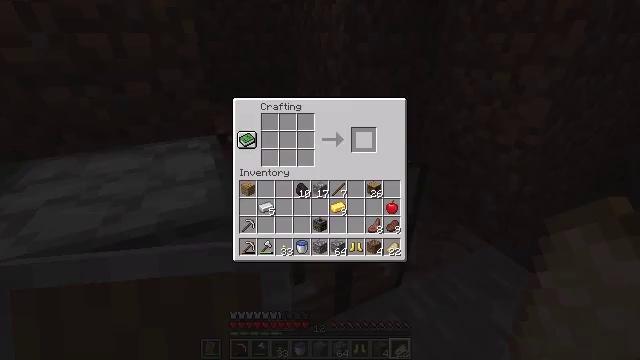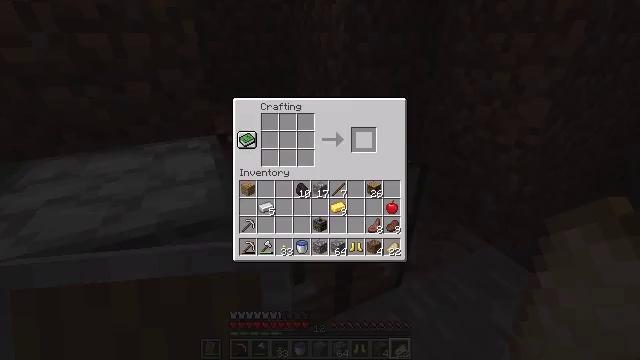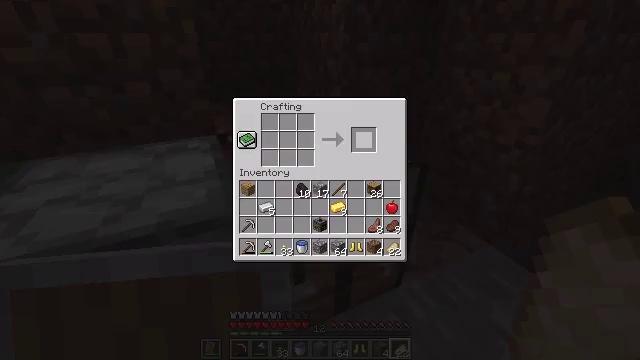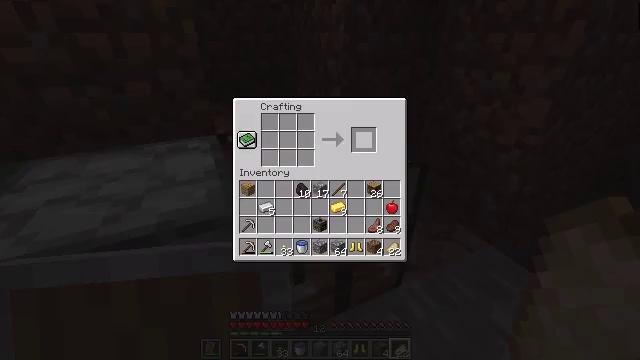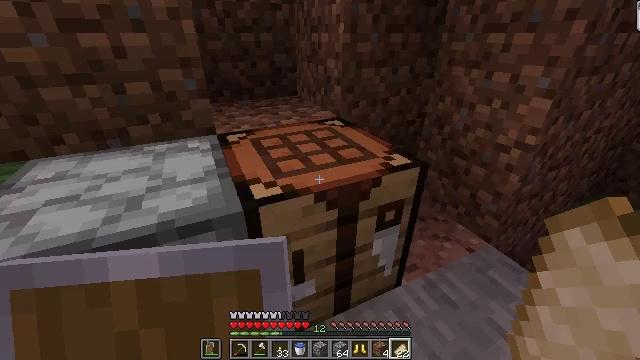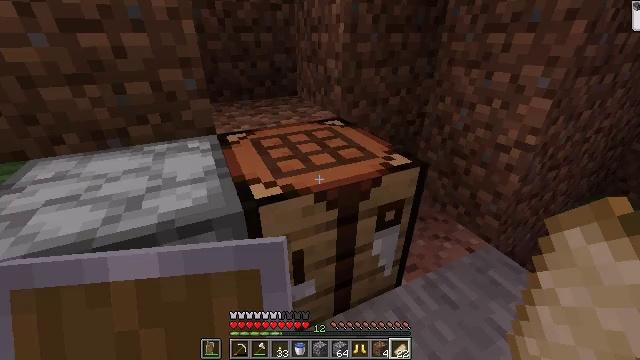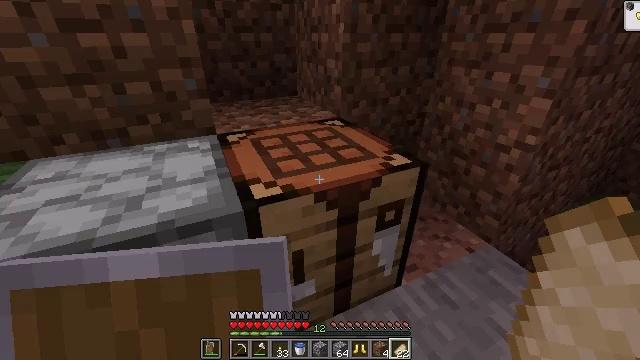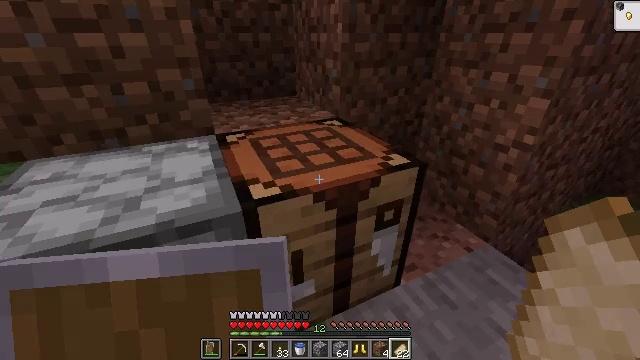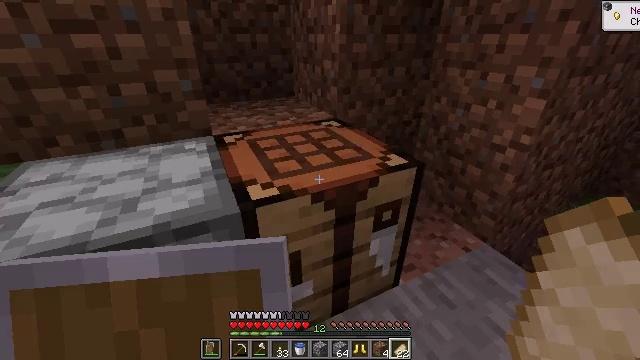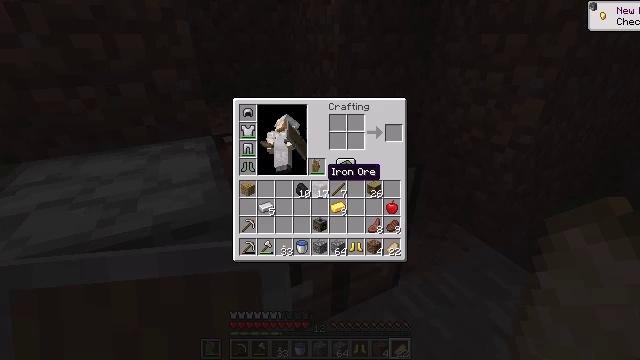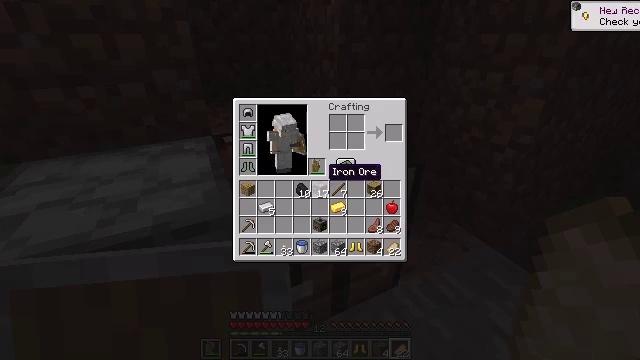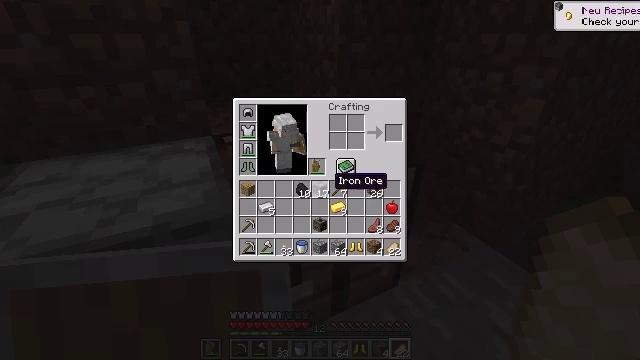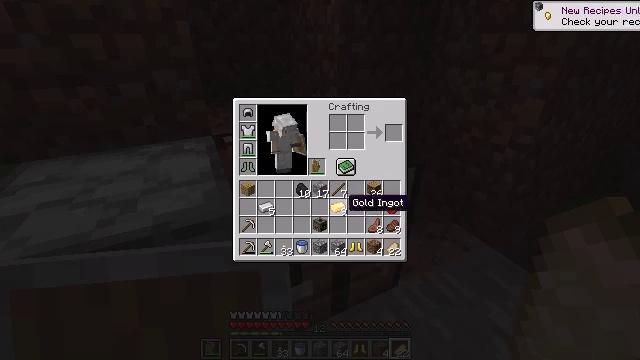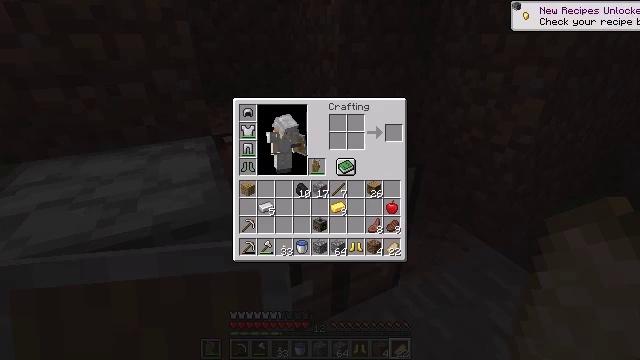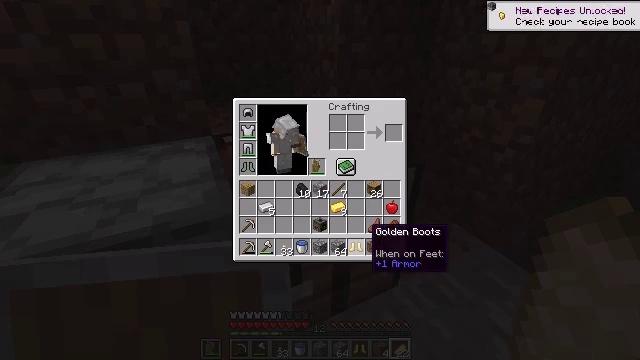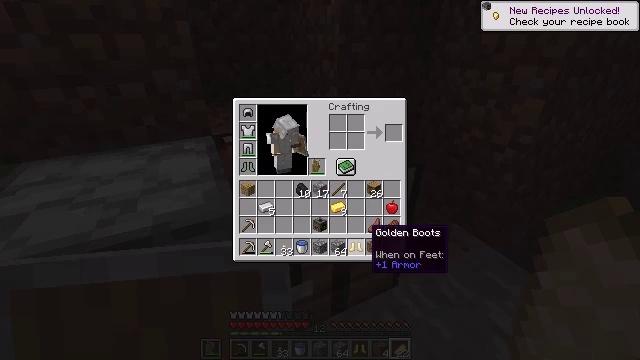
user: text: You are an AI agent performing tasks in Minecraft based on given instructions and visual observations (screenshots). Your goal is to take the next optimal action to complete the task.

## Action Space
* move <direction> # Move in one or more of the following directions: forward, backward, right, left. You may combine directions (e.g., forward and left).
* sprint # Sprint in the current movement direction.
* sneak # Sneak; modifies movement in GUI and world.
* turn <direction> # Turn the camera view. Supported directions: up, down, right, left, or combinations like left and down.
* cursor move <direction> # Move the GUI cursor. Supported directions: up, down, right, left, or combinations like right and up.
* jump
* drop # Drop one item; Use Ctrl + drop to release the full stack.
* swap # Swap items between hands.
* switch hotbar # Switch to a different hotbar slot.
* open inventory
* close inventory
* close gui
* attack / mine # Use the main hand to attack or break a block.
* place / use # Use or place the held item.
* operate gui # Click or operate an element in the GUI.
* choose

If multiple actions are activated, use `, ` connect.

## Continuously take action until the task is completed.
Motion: motion action
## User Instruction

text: Make a golden apple using gold ingots and an apple.
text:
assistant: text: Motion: open gui
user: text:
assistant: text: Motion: no_op
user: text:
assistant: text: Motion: no_op
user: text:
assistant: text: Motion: no_op
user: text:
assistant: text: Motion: close gui
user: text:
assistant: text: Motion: no_op
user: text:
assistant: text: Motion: no_op
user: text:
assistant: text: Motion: no_op
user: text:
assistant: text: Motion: open inventory
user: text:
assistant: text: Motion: open inventory
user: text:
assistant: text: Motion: cursor move down
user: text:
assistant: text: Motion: cursor move right and down
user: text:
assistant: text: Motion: cursor move right and down
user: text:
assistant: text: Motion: sneak
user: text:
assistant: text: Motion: sneak
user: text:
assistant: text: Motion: sneak
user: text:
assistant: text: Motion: sneak
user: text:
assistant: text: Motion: sneak
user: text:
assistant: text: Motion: sneak
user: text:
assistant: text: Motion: sneak
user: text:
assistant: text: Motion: sneak
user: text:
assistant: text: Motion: sneak
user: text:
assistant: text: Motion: sneak
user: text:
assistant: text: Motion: sneak, operate gui
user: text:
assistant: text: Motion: sneak, operate gui
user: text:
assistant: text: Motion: sneak
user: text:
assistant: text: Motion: sneak
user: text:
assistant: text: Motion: sneak
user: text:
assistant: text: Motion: sneak
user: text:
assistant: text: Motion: no_op